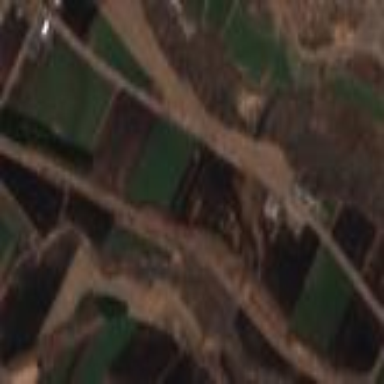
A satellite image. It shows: View of farmland.